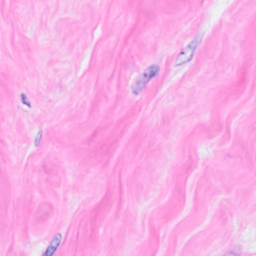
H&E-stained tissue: Breast